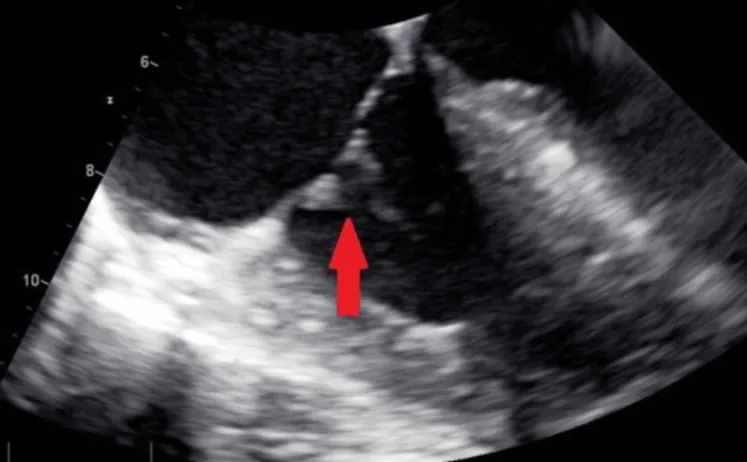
Transesophageal echocardiogram (TEE) image demonstrating a 0.9x0.6 cm vegetation attached to the septal annulus of the tricuspid valve (arrow).
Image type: radiology (ultrasound)